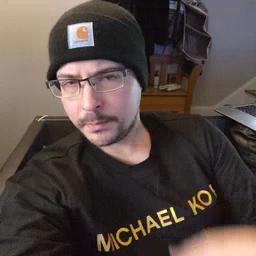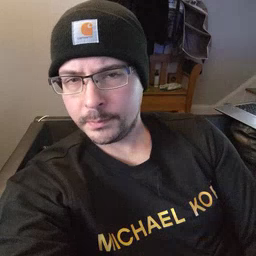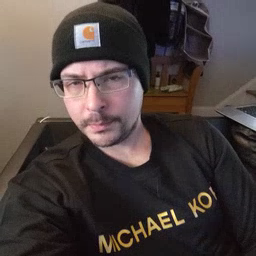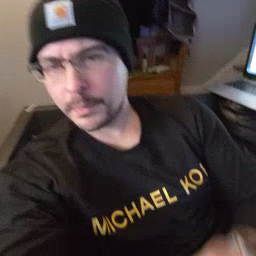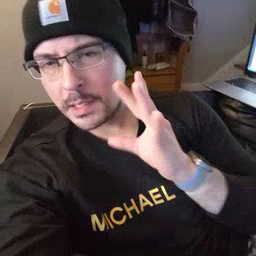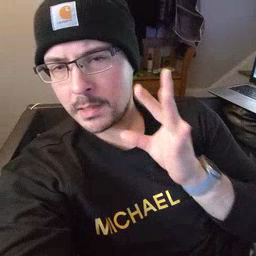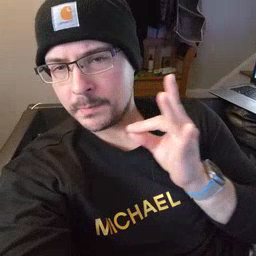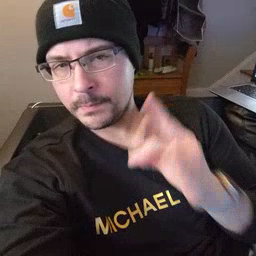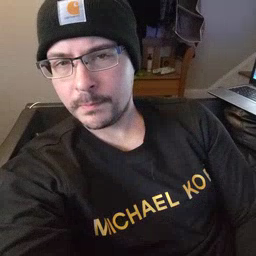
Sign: cat